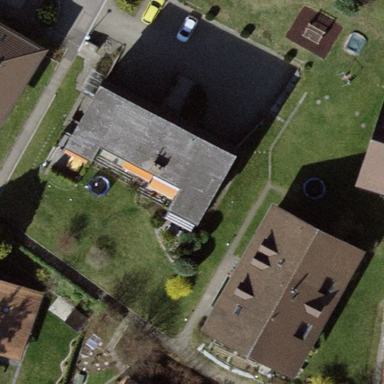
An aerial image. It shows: Building with flat roof.